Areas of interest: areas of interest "Residential Area"
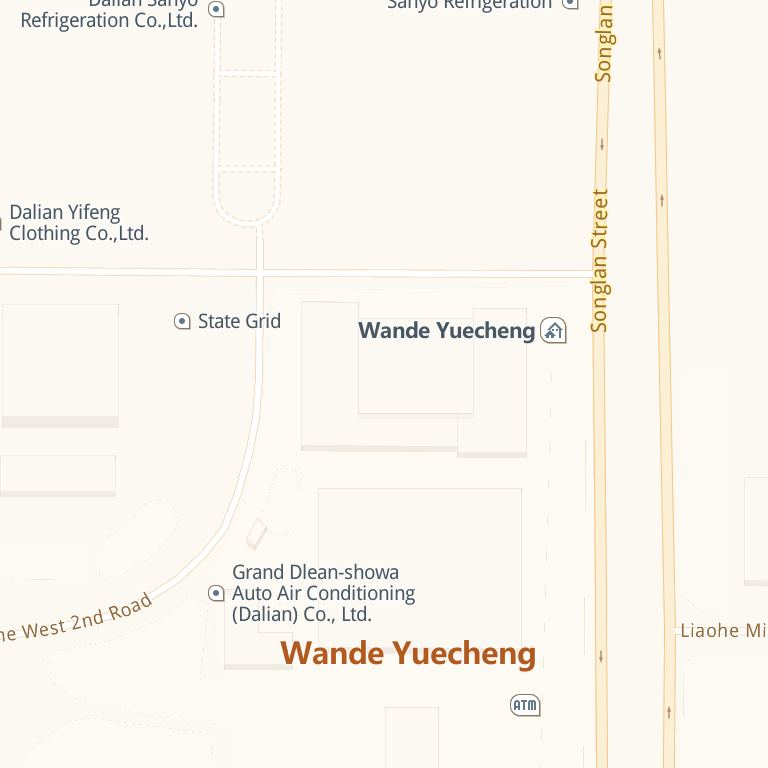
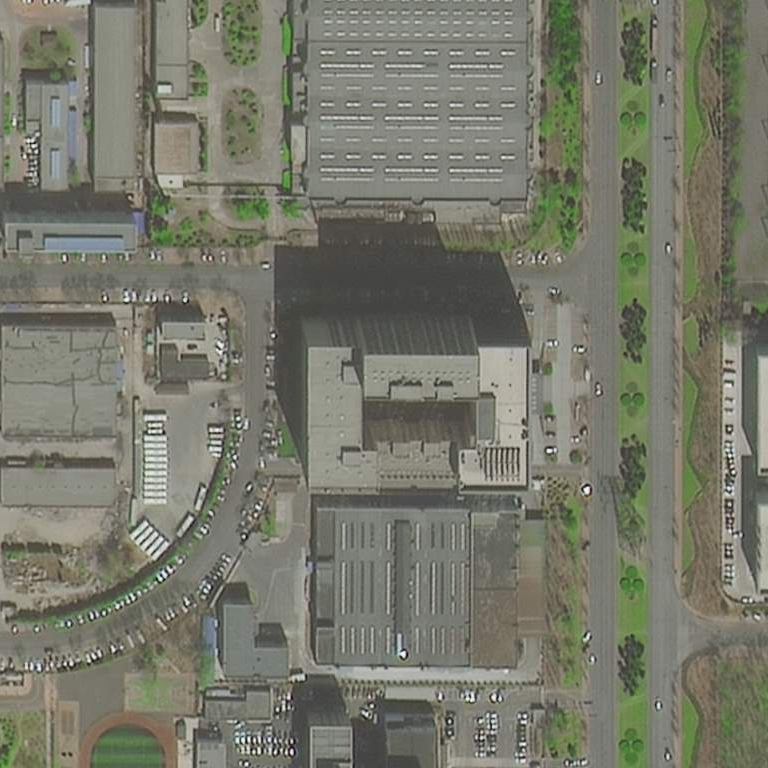